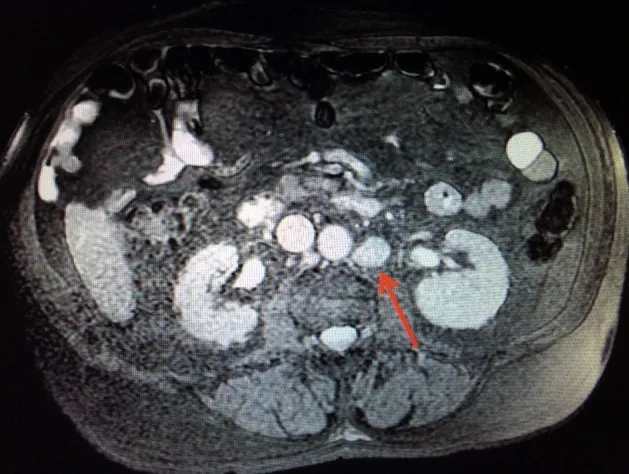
MRI of the abdomen demonstrates an enlarged 2.0 cm left para-aortic lymph node with enhancement after gadolinium (red arrow).
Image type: radiology (mri)